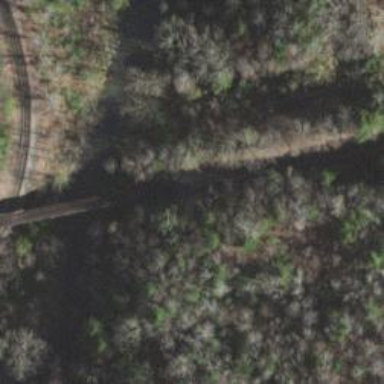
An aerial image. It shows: Railway bridge.